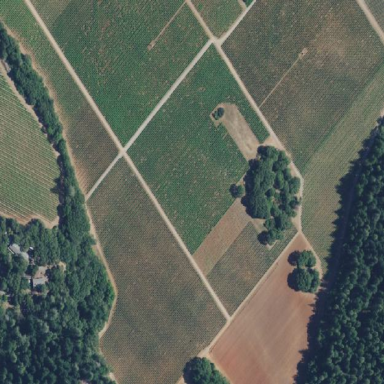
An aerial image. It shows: Vineyard with wine grapes as the crop.